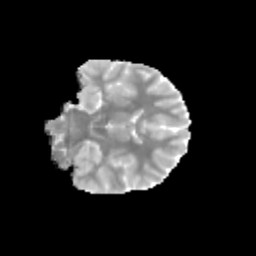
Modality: MD
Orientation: coronal
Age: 10
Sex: female
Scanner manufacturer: siemens
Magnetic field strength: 3 T
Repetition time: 3.8 s
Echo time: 0.07 s